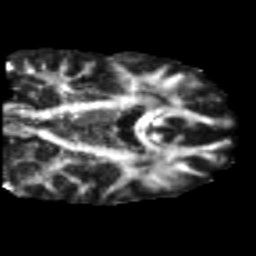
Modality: FA
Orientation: coronal
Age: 46
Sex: male
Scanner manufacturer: siemens
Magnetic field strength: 3 T
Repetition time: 5 s
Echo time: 0.108 s